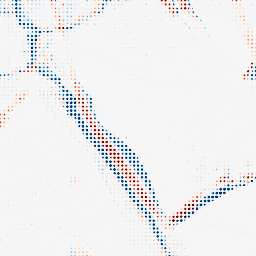
Category: morphological
Decomposition family: morphological_ellipse
Decomposition parameters: operation: average
width: 5
height: 20
Upsampling method: sinc_blackman
Upsampling parameters: scale: 8
kernel_size: 4
Upsampling scale: 8